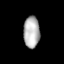
Tissue: lung
Cell type: Fibroblasts
Senescence score: 0.6604
Nuclear area (px): 500
Mean DAPI intensity: 178.84